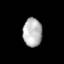
Tissue: lung
Cell type: Epithelial cells
Senescence score: 0.2354
Nuclear area (px): 537
Mean DAPI intensity: 181.609